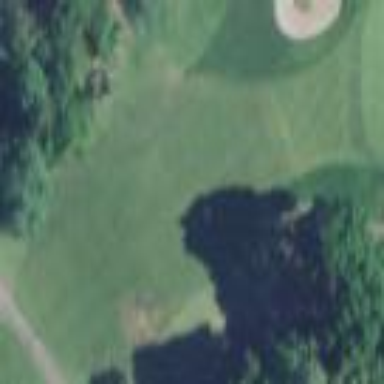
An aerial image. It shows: Grassy area designated as golf fairway.